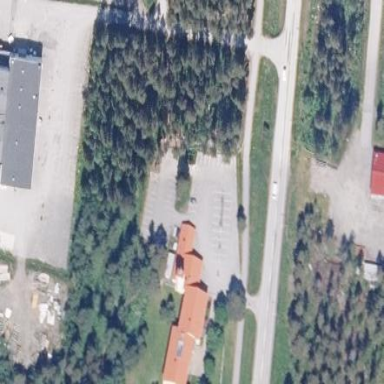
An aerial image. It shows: Parking area.